Question: I'm trying to include a line chart for some stock data in my django project using Chart.js. I can render a simple chart with the data I want just fine, but when I try to format the x-axis for date and time, the chart doesn't render anymore. Here's the working version of the file (client_small_market_view.html):
'''
{% load static %}
<script src="https://cdn.jsdelivr.net/npm/chart.js@2.9.4/dist/Chart.min.js"></script>
<div id="container" class="chartjs-wrapper">
<canvas id="stock-chart" class="chartjs" style="display: block;"></canvas>
</div>
<script>
var dateFormat = 'YYYY-MM-DD';
// the dates come ins as a list of strings formatted YYYY-MM-DD, so I use this function here to
// convert to Date
function parseDate(date){
var parts = date.split("-");
return new Date(parts[0], parts[1] - 1, parts[2])
};
var config = {
type: "line",
data: {
labels: {{ market_data.1|safe }}.map(dateString =>parseDate(dateString)),
datasets: [
{
label: "{{ market_data.0.0.0|safe }}",
data: {{ market_data.0.1.0|safe }},
fill: false,
},
],
},
options:{
title:{
text: 'Market',
display: true
},
}
};
var ctx = document.getElementById('stock-chart');
var chart = new Chart(ctx, config);
</script>
'''
And here is the graph it produces on my end.

However, adding in the 'scales' option to format the x-axis labels like here
'''
{% load static %}
<script src="https://cdn.jsdelivr.net/npm/chart.js@2.9.4/dist/Chart.min.js"></script>
<div id="container" class="chartjs-wrapper">
<canvas id="stock-chart" class="chartjs" style="display: block;"></canvas>
</div>
<script>
var dateFormat = 'YYYY-MM-DD';
function parseDate(date){
var parts = date.split("-");
return new Date(parts[0], parts[1] - 1, parts[2])
};
var config = {
type: "line",
data: {
labels: {{ market_data.1|safe }}.map(dateString =>parseDate(dateString)),
datasets: [
{
label: "{{ market_data.0.0.0|safe }}",
data: {{ market_data.0.1.0|safe }},
fill: false,
},
],
},
options: {
title:{
text: 'Market',
display: true
}
// when I take 'scales' out the chart renders fine,
// but I need it to format the x-axis dates
scales: {
xAxes: [{
type: 'time',
time: {
parser: 'YYYY-MM-DD',
unit: 'day',
displayFormats: {
'day': 'YYYY-MM-DD'
}
},
ticks: {
source: 'data'
}
}]
}
}
};
var ctx = document.getElementById('stock-chart');
var chart = new Chart(ctx, config);
</script>
'''
leaves me with a blank canvas. I've spent hours and hours trying to figure out what the problem is, but can't figure it out. For reference this html doc is included in a parent doc that serves as the home page for the app :
'''
{% include './client_navbar.html'%}
{% include './client_small_market_view.html' with market_data=market_data%}
{% include './client_portfolios_summary_view.html' with portfolioss=portfolios %}
'''
In addition I'm also using Bootstrap 4.4.1, but I can't imagine that's the reason for the problem. Any tips would be greatly appreciated!
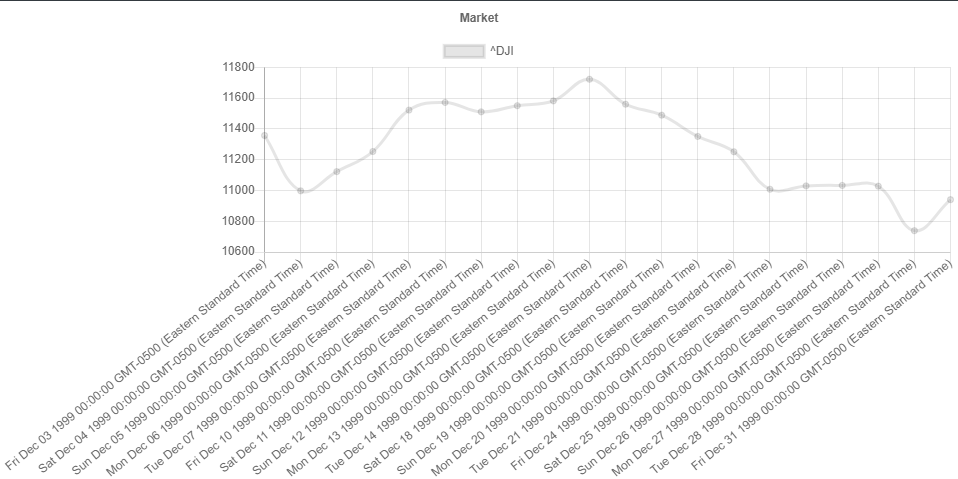
Answer: It seems to work for me. Have you checked in your browser to make sure you're not getting any JS exceptions being thrown that are preventing the chart from being displayed?
Specifically, I believe you need to include the moment module (<URL> in order to use
'''
type: 'time'
'''
If the module is not loading for some reason, it could be throwing an exception and giving you a blank chart.
Here's another reference describing a similar problem: <URL>